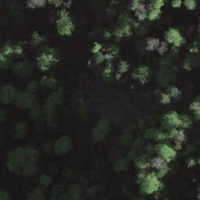
EUNIS habitat code: 44
Species observed at this site:
Roeseliana roeselii